Question: Is there a way to make <URL> opaque in Xcode6?
I am constantly annoyed by various colors of underlaying windows visible in that area (blue in the picture below).

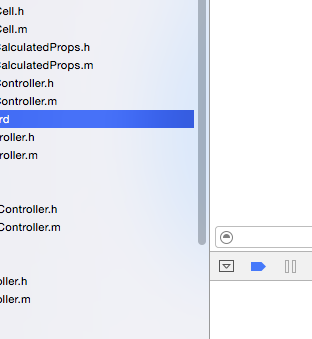
Answer: You can't disable it on a per-app basis. You can disable it entirely:
'''
$ defaults write com.apple.universalaccess reduceTransparency -bool true
'''
Or you can check "Reduce Transparency" in Accessibility preferences: